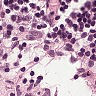
Metastatic tissue present: no